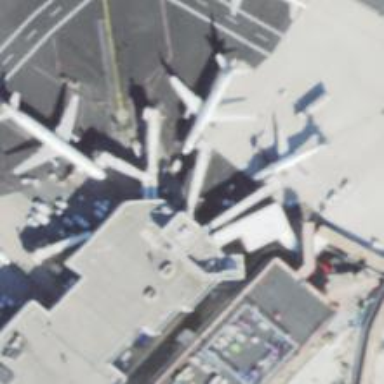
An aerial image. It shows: Airport gate.